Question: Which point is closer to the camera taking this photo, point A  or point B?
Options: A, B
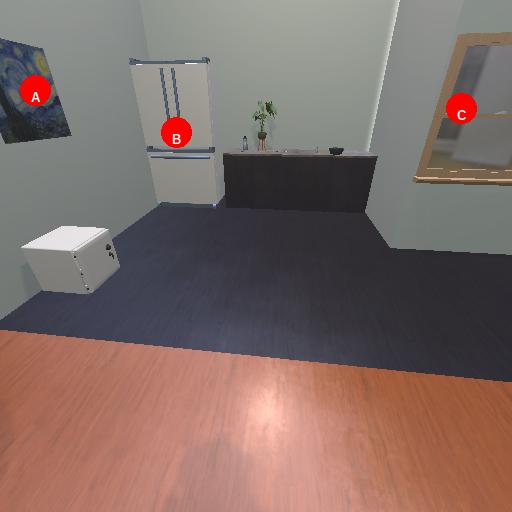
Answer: A